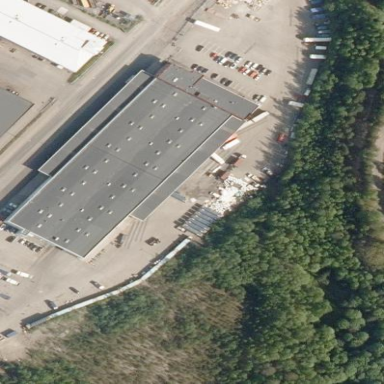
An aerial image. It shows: View of roof of building.